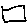
Label: square